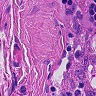
Metastatic tissue present: no